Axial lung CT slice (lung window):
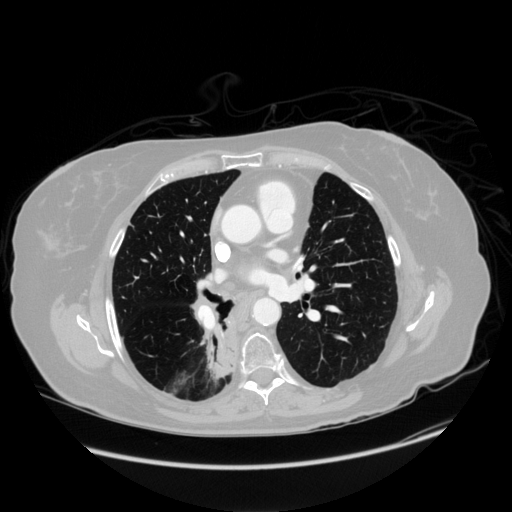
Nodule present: no